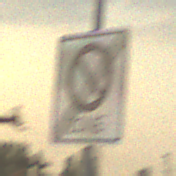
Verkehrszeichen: EndeEingeschraenktesHalteverbotZone
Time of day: SunriseSunset
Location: Outdoor (Suburban)
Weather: PartlyCloudy
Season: NotSpecified
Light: Natural